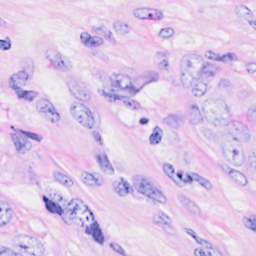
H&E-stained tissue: Breast